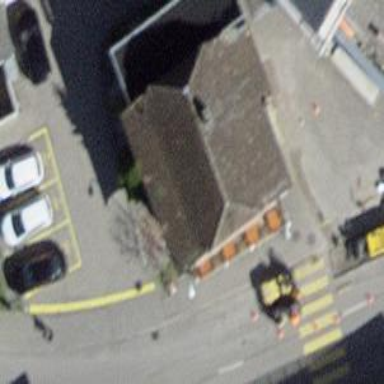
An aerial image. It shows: Restaurant.